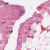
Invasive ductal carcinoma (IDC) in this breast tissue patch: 0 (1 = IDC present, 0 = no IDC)